Question: I am trying to pull all unique 'Field' names from the returned results of an Ajax call. However, for whatever reason, the 'Field' name 'DRMrole' continues to appear twice.
Here is the jQuery I am using
'''
//Construct array to determine unique Field names
var fieldArray = [];
$.each(data, function(i, item){
fieldArray.push(item.Field);
console.log(item.Field);
});
fieldArray = $.unique(fieldArray);
console.log(fieldArray);
'''
And here are the readouts from the 'console.log' commands

As you can see, for some reason 'DRMrole' appears twice in the filtered results. This happens each and every time I run this code so doesn't appear to be random.
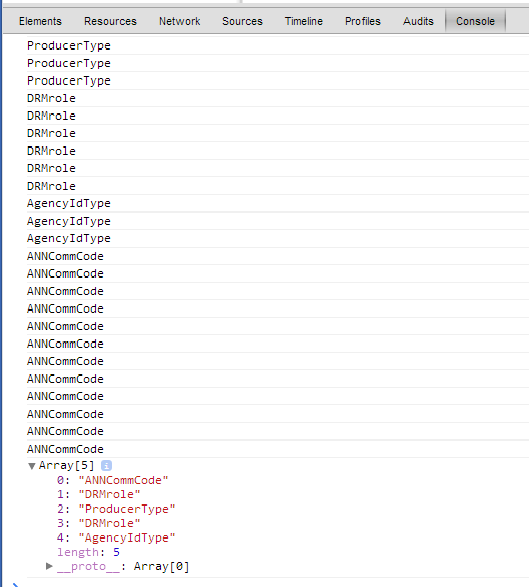
Answer: You could always use an object instead of an array - placing each item as a property in the object. Each identical key that you attempted to insert would simple override the existing one:
'''
var fieldArray = {}; // object instead of array
$.each(data, function(i, item){
fieldArray[item.Field] = item.Field;
});
'''
Here is a <URL>
---
Another option (as mentioned in <URL>' function to test if an element already exists:
'''
var fieldArray = [];
$.each(data, function(i, item){
if ($.inArray(item.Field,fieldArray) === -1){
fieldArray.push(item.Field);
}
});
'''
Reference - <URL>